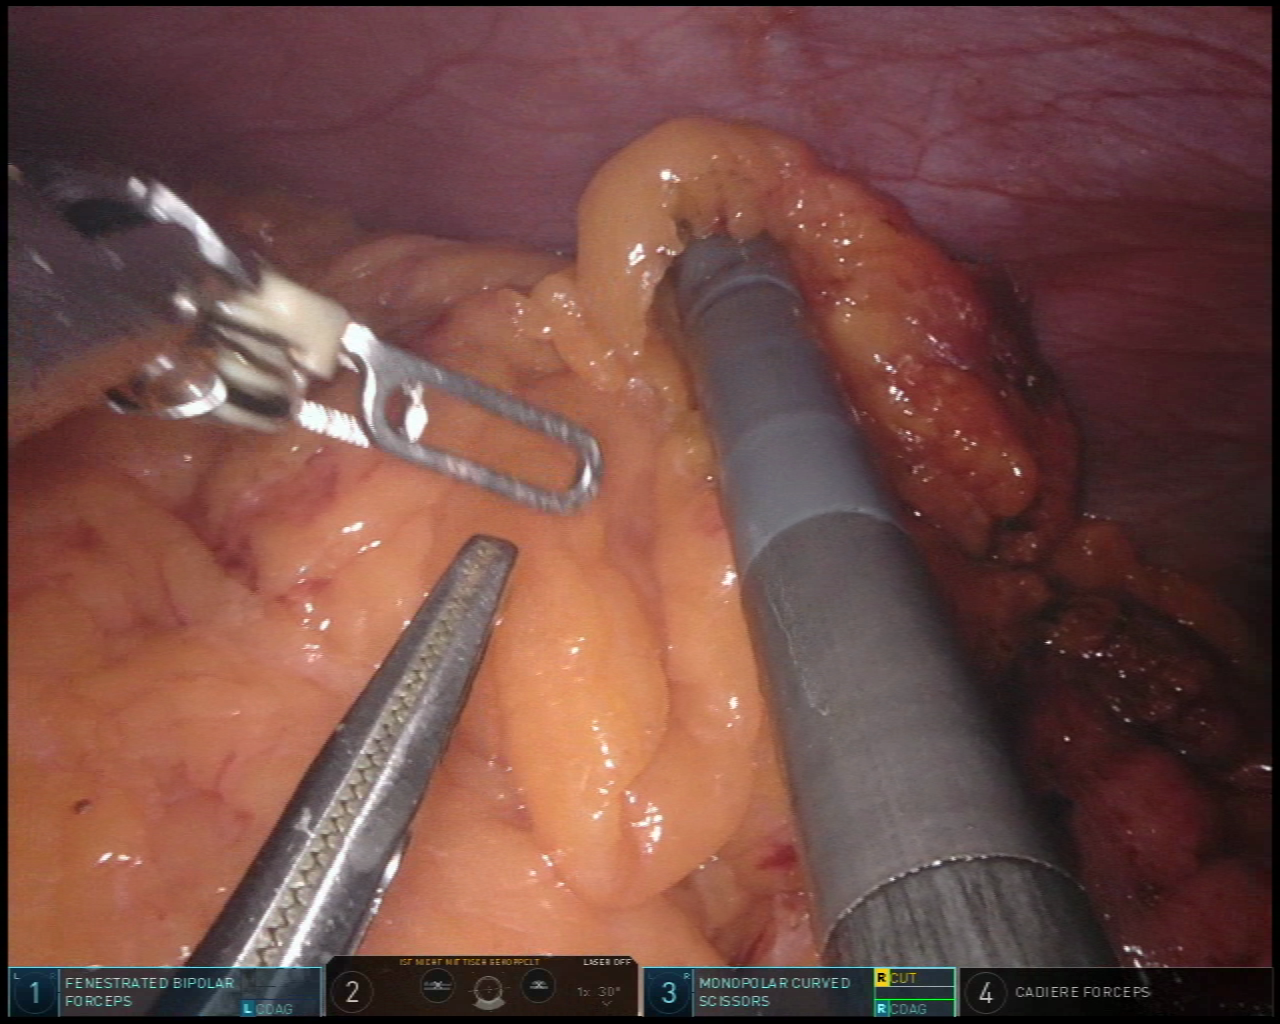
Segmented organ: abdominal_wall
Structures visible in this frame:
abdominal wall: yes
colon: yes
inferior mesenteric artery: no
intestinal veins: no
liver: no
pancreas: no
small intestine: no
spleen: no
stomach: no
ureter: no
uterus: no
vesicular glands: no